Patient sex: M
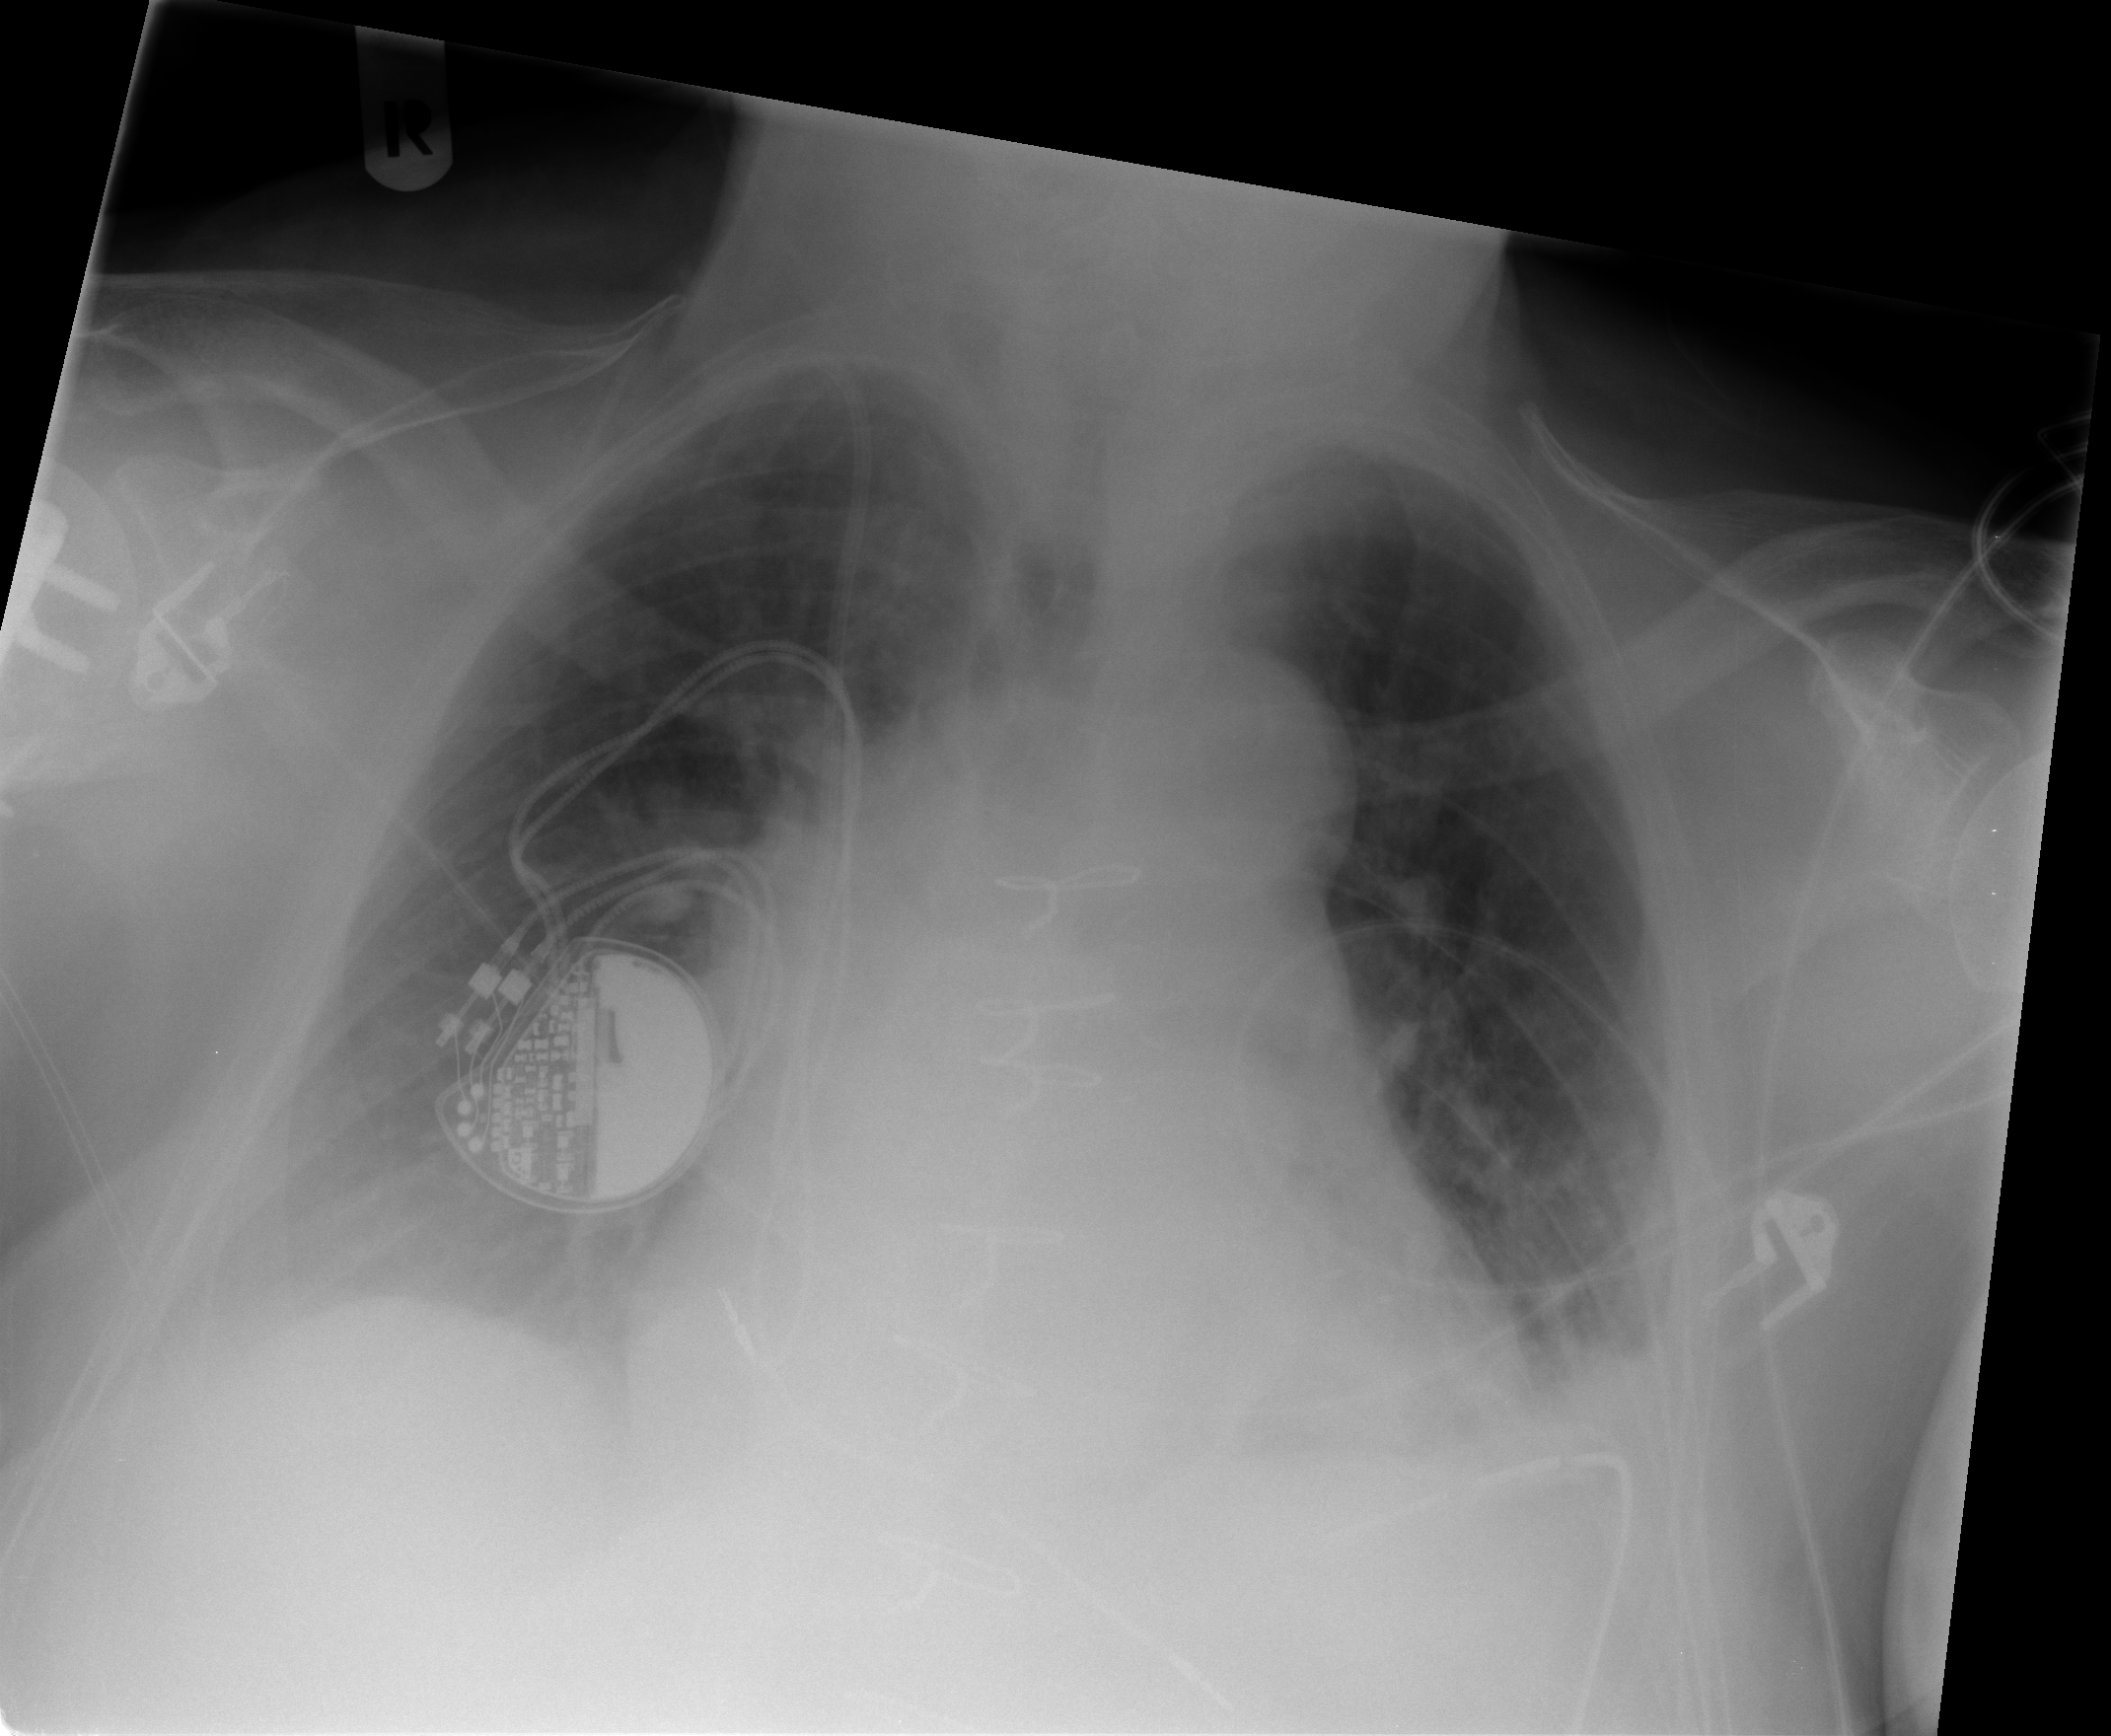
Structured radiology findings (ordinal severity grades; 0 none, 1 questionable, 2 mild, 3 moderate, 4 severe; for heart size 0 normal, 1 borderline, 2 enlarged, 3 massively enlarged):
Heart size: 2
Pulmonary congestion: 1
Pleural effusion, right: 2
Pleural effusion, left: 2
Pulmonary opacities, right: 0
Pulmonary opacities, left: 0
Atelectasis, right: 2
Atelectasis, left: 2